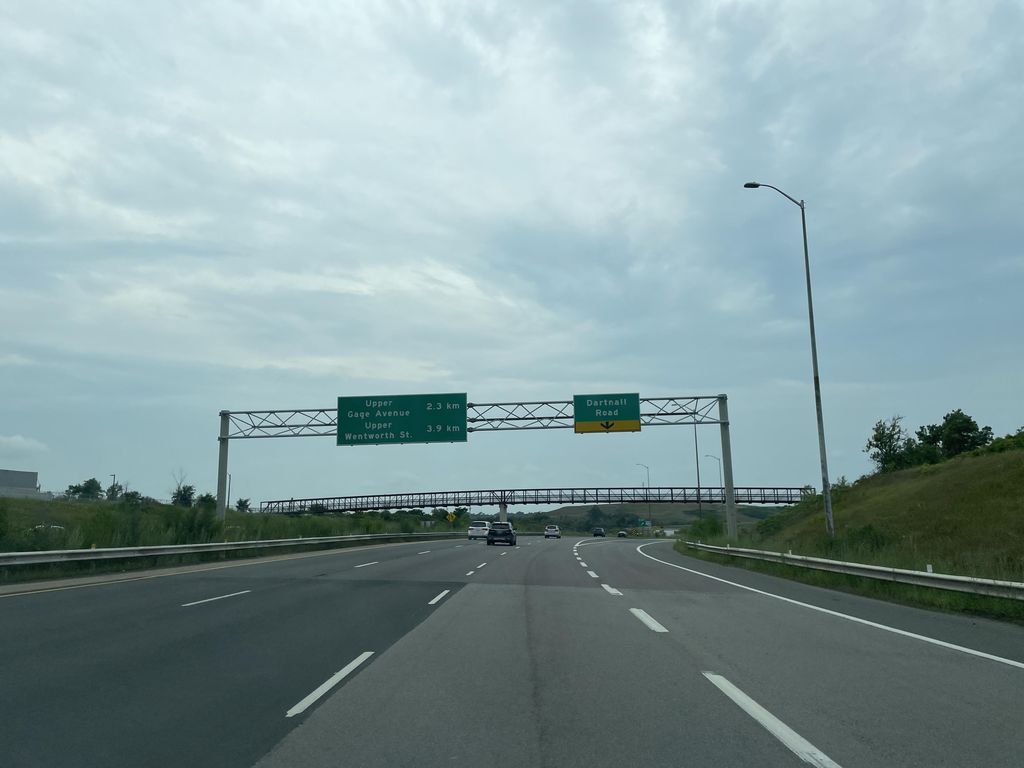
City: hamilton